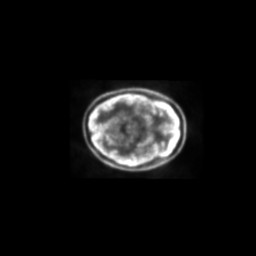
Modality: PET
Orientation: axial
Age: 21
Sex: female
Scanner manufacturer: siemens